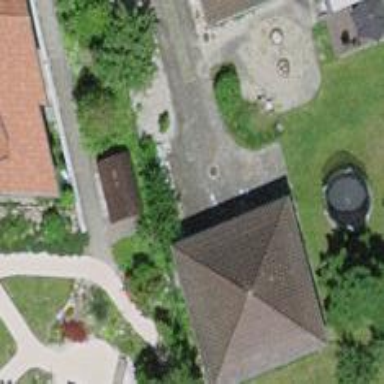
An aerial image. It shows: Garage building.